What has changed from the first image to the second?
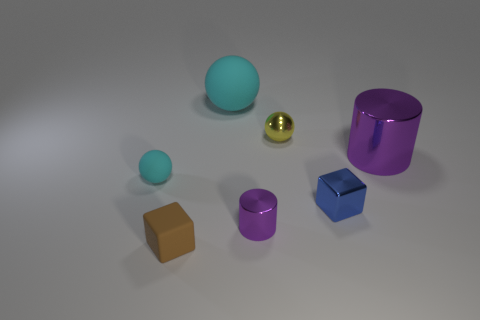
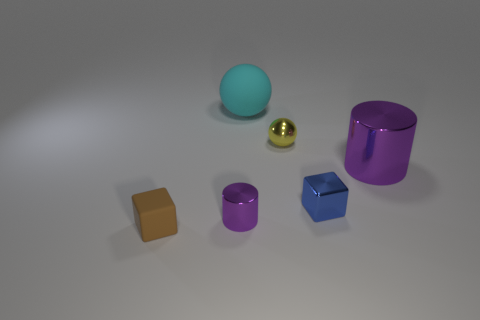
the tiny cyan matte ball in front of the big cylinder is gone
the small matte ball is no longer there
the tiny cyan thing is missing
the tiny cyan rubber ball that is in front of the yellow metallic sphere has disappeared
the tiny cyan matte sphere that is on the left side of the matte block is no longer there